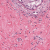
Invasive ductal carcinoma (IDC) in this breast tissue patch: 0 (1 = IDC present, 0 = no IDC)